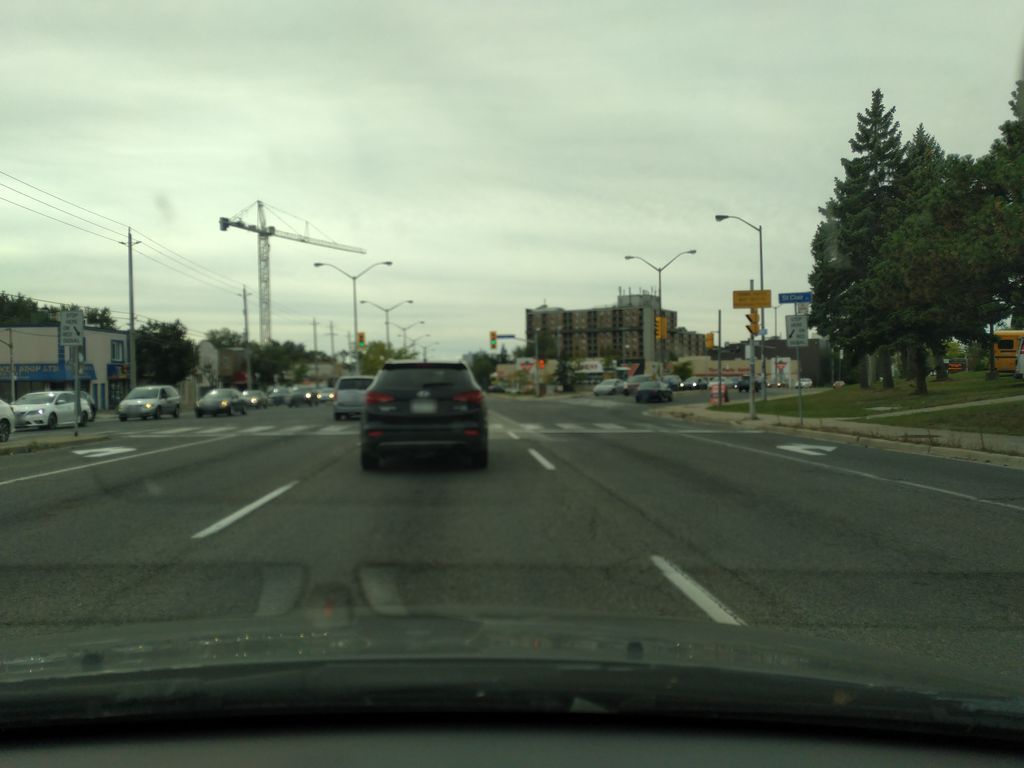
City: toronto